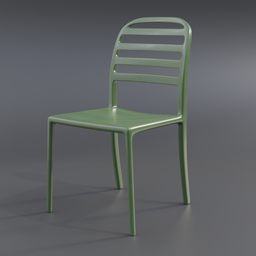
Label: furniture